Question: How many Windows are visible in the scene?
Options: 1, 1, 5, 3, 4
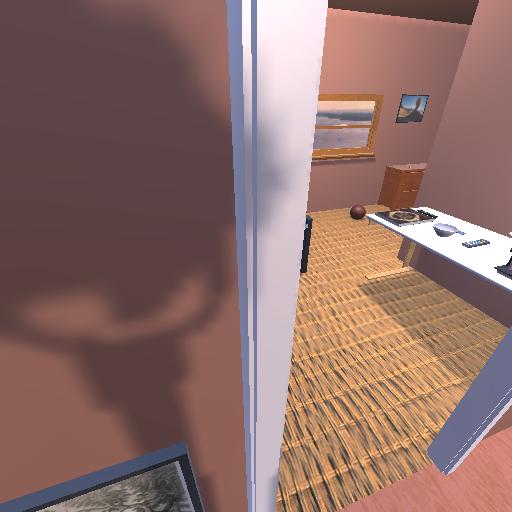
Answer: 1